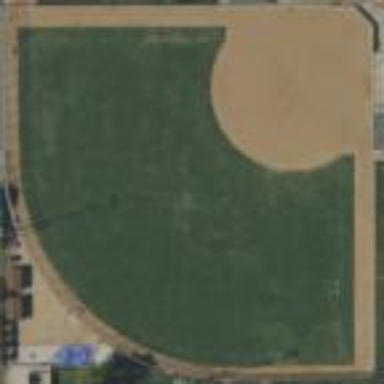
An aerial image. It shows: Baseball pitch for leisure and sports activities.